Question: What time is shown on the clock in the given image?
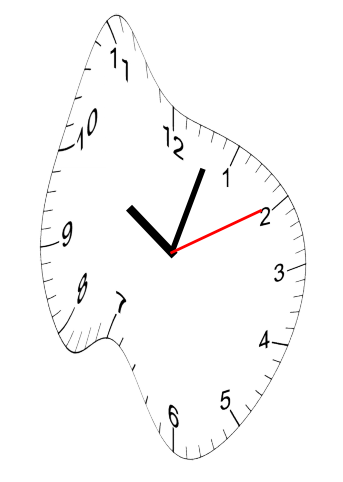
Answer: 10:03:10